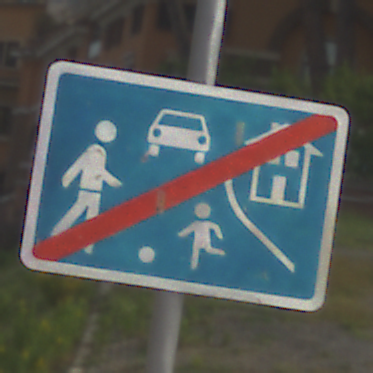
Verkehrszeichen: EndeVerkehrsberuhigterBereich
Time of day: MorningAfternoon
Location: Outdoor (Suburban)
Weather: PartlyCloudy
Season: NotSpecified
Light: Natural